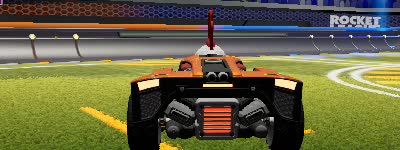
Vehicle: breakout